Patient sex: M
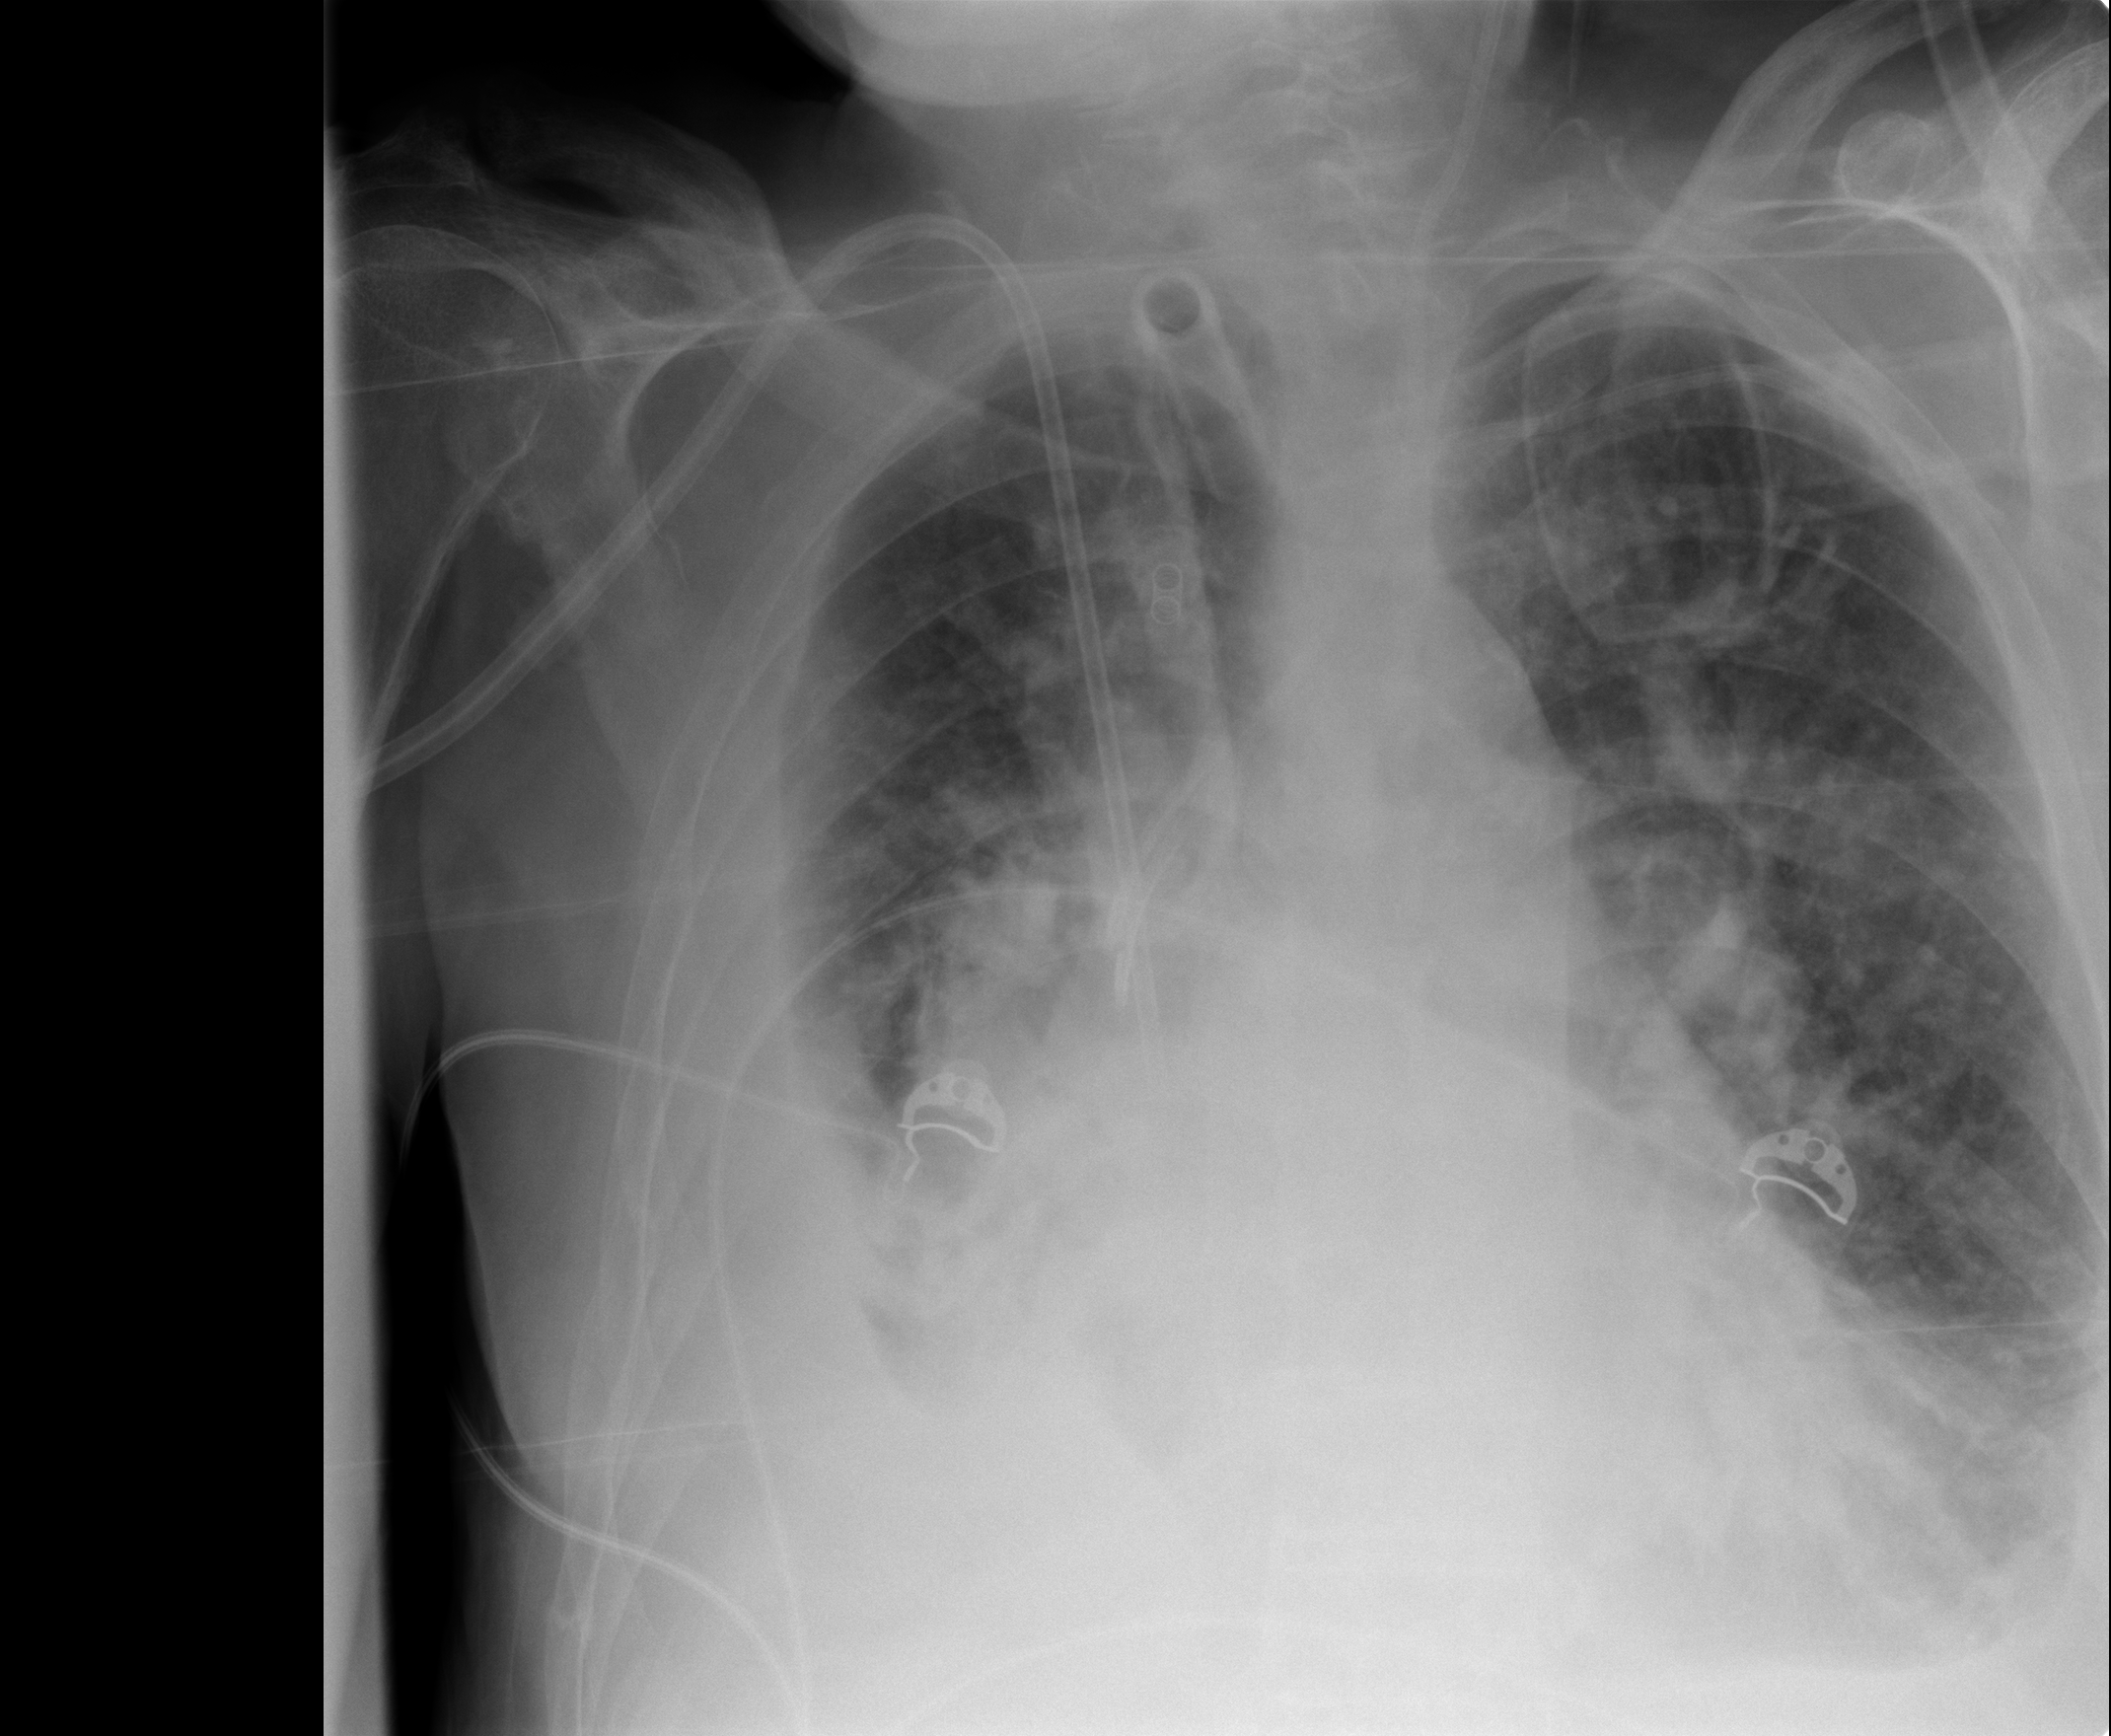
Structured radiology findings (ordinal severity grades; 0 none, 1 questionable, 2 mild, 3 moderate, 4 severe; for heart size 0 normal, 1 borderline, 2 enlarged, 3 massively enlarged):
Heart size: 2
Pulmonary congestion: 2
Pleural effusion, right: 3
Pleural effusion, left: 2
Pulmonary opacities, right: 3
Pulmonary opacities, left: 2
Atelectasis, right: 3
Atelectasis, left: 2